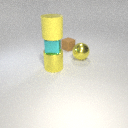
large yellow metal sphere to the right of large yellow metal cylinder